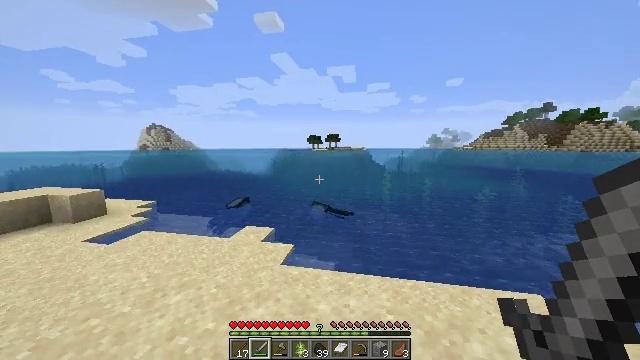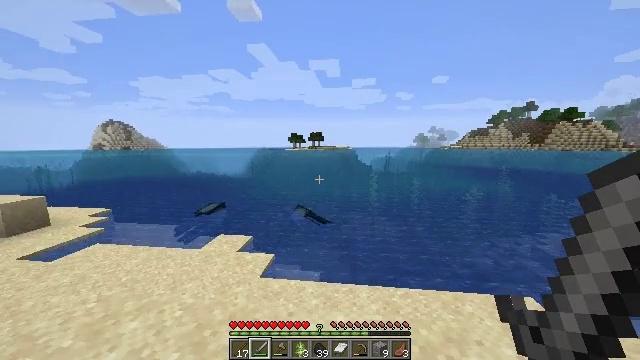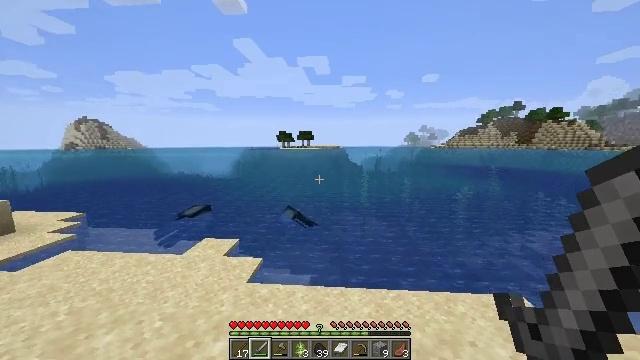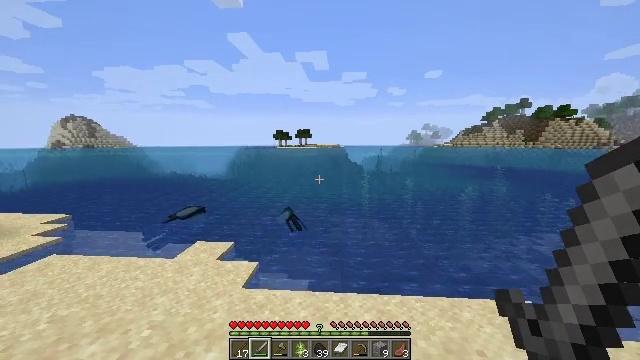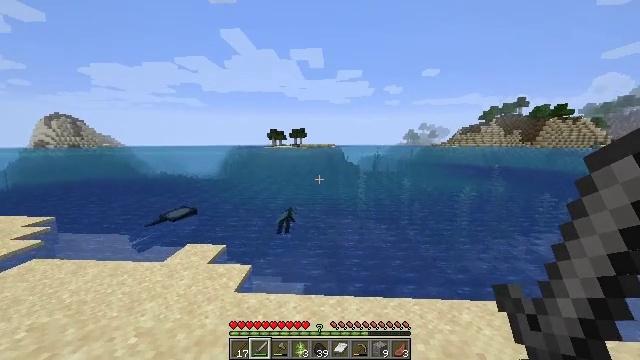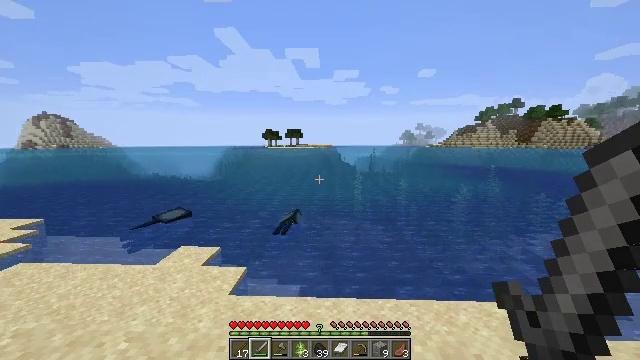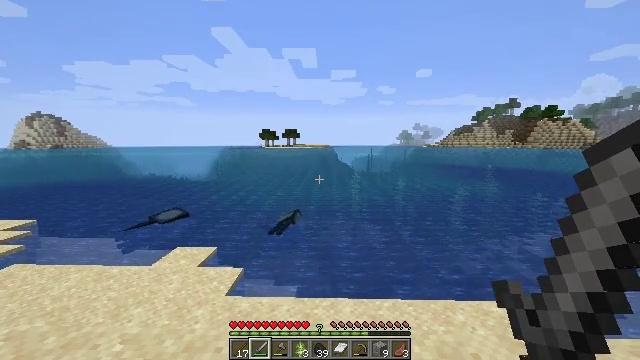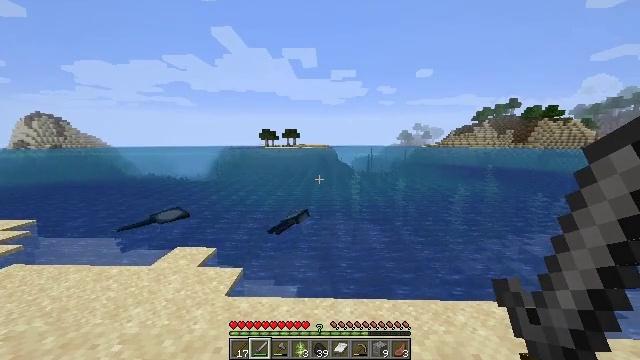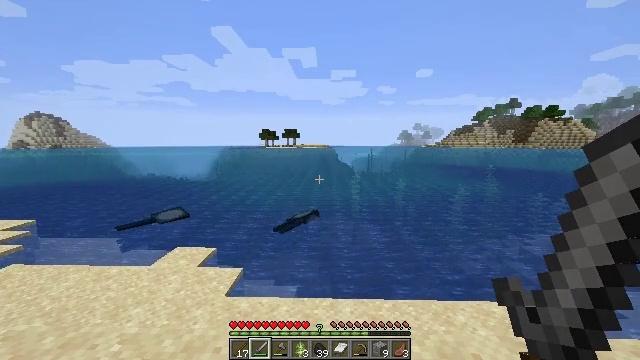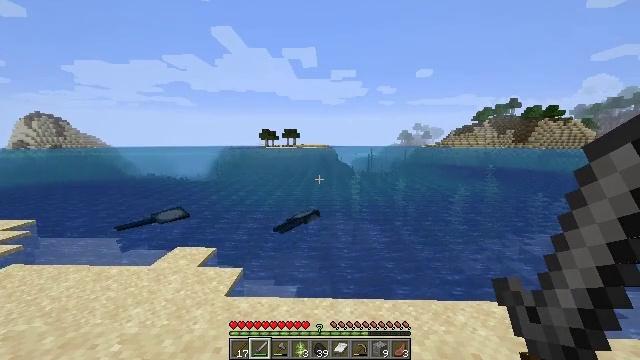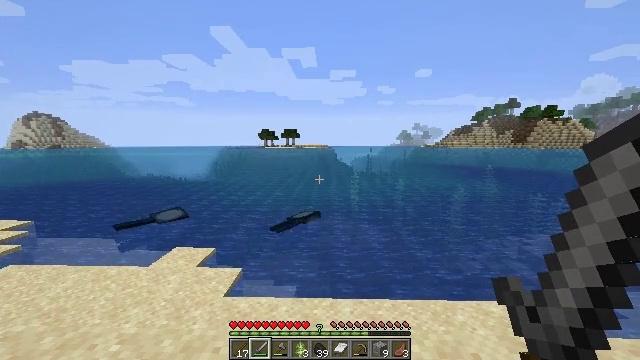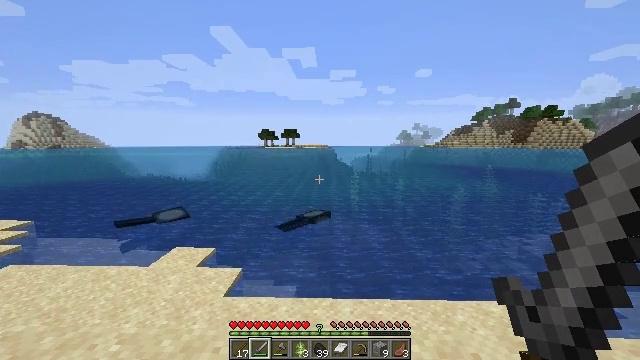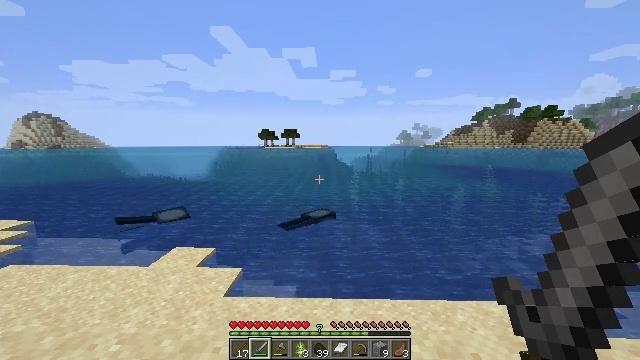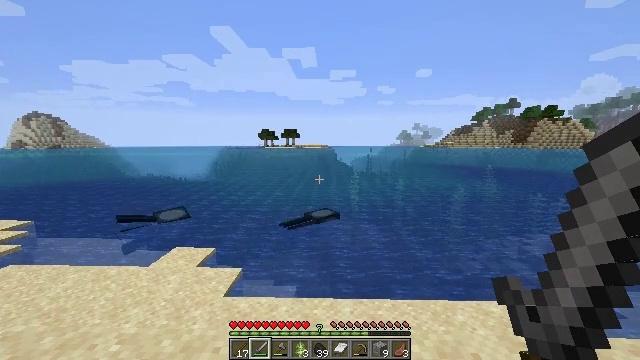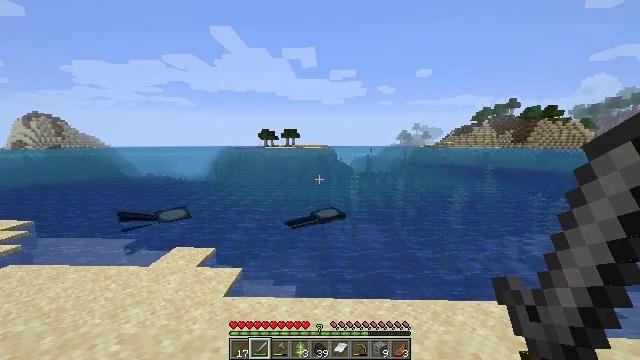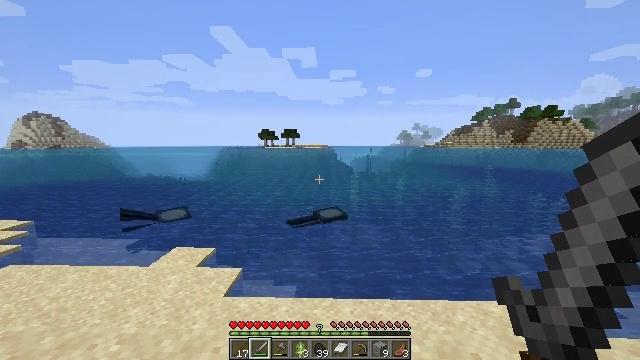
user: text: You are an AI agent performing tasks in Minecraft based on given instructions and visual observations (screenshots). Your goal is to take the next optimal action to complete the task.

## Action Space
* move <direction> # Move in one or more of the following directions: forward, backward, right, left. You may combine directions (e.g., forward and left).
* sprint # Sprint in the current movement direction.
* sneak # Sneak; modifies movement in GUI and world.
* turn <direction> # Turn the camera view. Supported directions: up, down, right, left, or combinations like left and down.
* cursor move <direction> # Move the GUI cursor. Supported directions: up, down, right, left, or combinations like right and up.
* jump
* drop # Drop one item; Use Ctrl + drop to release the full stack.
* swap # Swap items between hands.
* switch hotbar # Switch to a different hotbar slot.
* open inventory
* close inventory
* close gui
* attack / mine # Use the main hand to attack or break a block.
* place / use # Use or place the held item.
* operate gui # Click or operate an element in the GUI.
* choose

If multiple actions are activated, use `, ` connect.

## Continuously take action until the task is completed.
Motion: motion action
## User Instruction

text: Cut down the sugar cane stalks.
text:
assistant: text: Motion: turn right
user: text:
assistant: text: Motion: turn right
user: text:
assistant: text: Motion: no_op
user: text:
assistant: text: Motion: turn right
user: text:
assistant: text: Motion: no_op
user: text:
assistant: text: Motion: no_op
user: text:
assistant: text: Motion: no_op
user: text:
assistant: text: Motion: no_op
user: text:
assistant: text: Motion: no_op
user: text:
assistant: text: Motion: no_op
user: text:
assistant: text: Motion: no_op
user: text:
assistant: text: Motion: no_op
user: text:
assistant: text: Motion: no_op
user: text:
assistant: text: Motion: no_op
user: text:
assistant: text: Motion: no_op
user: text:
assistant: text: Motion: no_op
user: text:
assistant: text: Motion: no_op
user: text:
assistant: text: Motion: no_op
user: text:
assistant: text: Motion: no_op
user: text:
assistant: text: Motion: no_op
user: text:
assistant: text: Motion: no_op
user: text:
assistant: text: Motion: no_op
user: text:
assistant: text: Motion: no_op
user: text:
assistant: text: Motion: no_op
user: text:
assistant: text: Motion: no_op
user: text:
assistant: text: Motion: no_op
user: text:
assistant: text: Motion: no_op
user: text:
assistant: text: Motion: no_op
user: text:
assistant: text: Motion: no_op
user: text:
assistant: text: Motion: no_op